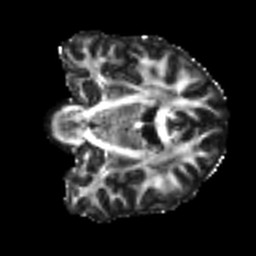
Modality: FA
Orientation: coronal
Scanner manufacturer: siemens
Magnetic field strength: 3 T
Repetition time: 4 s
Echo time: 0.0594 s